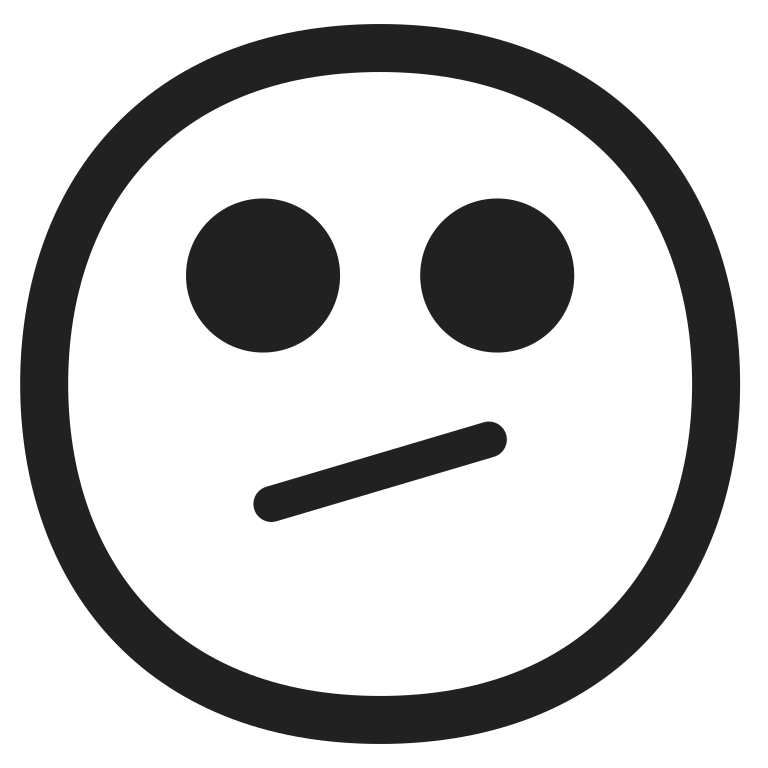
face with diagonal mouth high contrast